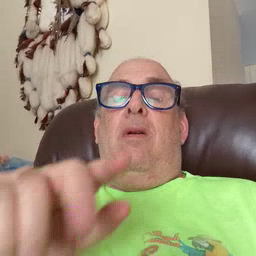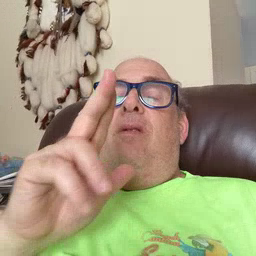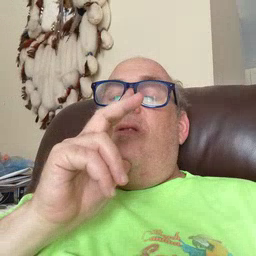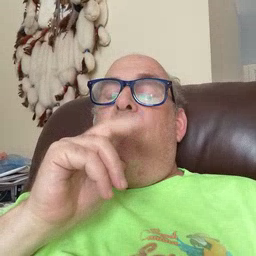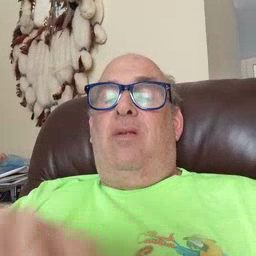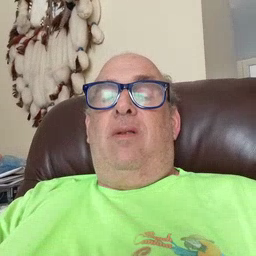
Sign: hen